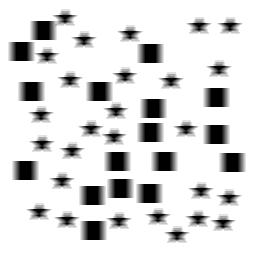
Squares: 17
Triangles: 0
Stars: 27
Total shapes: 44